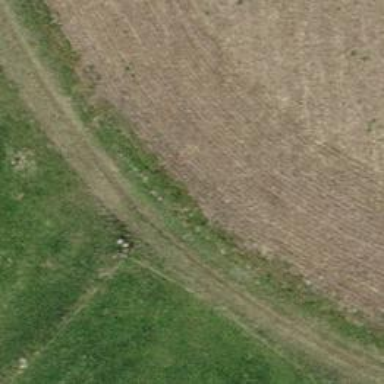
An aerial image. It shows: Track with very rough surface.